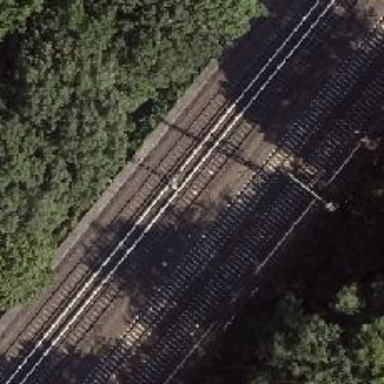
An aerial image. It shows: Electrified light rail railway.